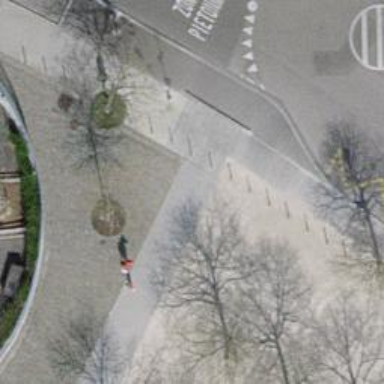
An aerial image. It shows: Rising bollard barrier.